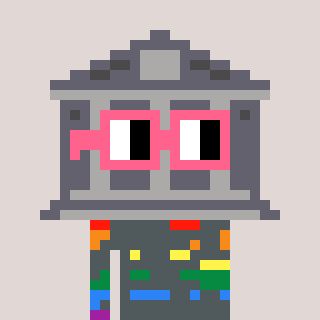
a pixel art character with square pink glasses, a bank-shaped head and a grayscale-colored body on a warm background